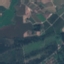
Land use / land cover class: PermanentCrop